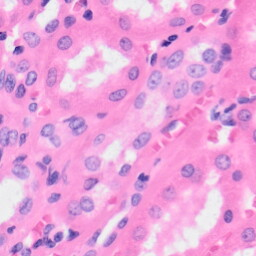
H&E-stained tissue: Kidney